Field crop: tomato
Growth stage: 1
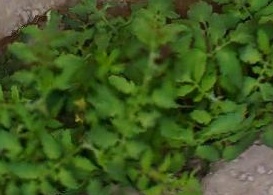
Species: tomato